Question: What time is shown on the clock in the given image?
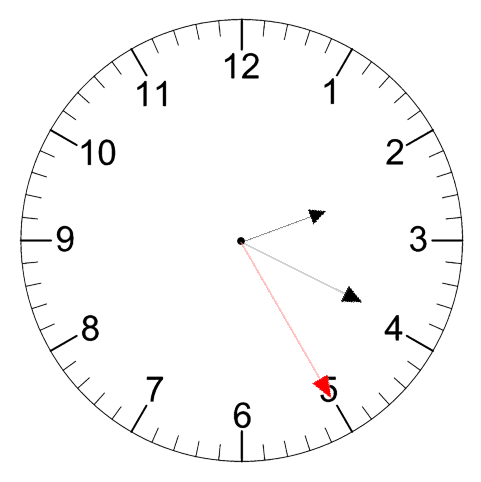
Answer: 02:19:25